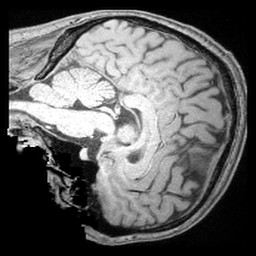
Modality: T1w
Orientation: sagittal
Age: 28
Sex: male